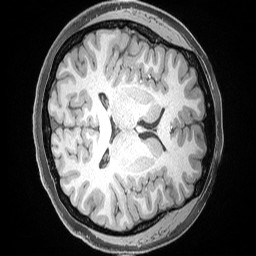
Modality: T1w
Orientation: axial
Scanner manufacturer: siemens
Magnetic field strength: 3 T
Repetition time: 2.53 s
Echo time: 0.00169 s